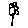
Label: flower